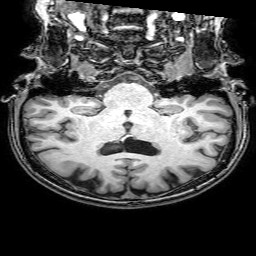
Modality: T1w
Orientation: sagittal
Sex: female
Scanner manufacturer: philips
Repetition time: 0.008119 s
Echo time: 0.00371 s